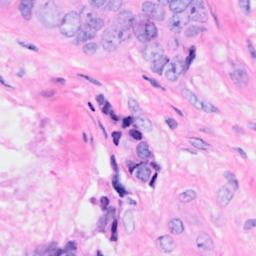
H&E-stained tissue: Breast